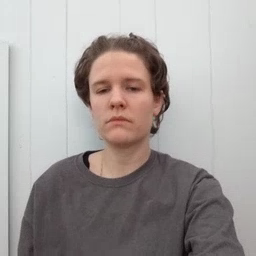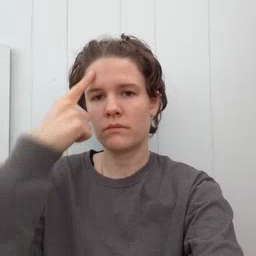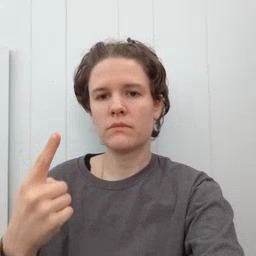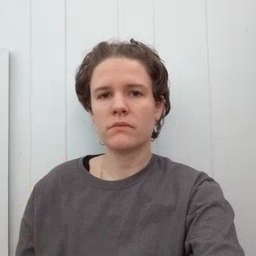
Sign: penny